Question: Eclipse crashing when I am trying to debug GWT module in hosted/dev mode.

I think things are going out of memory. How do I resolve this?
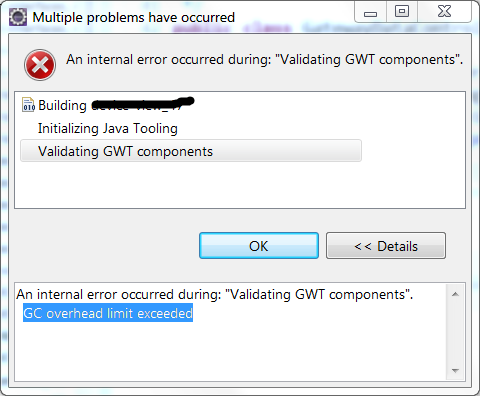
Answer: Resolved this issue by increasing the memory of Eclipse itself. Added following in 'eclipse.ini' file.
'''
-vmargs
-Dosgi.requiredJavaVersion=1.5
-Dhelp.lucene.tokenizer=standard
-XX:MaxPermSize=512m
-Xms512m
-Xmx1024m
'''